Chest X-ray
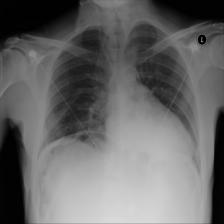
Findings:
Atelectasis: negative
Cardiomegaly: negative
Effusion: negative
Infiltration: negative
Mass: negative
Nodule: negative
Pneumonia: negative
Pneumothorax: positive
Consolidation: negative
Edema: negative
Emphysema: negative
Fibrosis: negative
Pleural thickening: negative
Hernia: negative